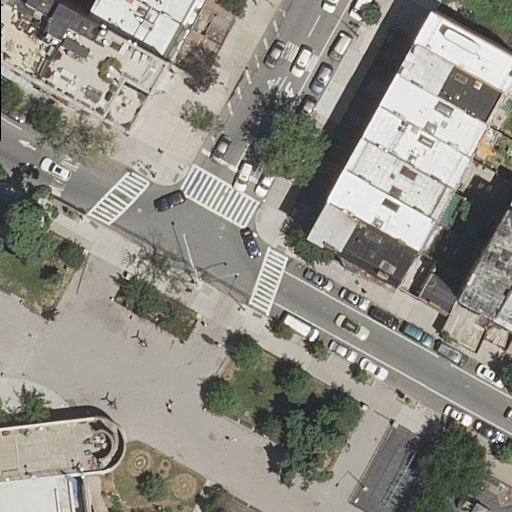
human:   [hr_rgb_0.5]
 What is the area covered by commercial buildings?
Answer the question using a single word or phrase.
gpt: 0m2

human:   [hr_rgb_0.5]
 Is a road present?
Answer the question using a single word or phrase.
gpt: yes

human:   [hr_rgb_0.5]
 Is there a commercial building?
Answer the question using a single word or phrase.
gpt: no

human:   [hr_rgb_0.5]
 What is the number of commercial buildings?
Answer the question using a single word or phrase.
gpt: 0

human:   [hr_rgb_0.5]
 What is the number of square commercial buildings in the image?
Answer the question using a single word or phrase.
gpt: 0

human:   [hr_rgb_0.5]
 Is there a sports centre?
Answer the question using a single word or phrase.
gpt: yes

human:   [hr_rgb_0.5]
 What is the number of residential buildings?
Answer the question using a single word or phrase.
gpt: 13

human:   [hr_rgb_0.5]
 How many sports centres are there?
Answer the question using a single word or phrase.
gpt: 1

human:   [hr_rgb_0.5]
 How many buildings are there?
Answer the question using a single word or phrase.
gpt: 13

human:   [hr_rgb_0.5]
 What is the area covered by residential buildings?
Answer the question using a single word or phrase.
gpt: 1714m2

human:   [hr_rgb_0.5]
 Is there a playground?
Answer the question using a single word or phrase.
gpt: yes

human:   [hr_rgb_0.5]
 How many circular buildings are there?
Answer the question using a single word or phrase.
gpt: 0

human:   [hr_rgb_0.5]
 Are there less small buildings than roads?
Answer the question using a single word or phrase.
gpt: yes

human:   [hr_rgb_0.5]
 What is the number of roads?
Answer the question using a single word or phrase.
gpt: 8

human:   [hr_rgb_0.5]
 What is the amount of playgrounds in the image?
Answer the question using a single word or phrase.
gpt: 1

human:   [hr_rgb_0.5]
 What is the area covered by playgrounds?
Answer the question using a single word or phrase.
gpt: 20m2

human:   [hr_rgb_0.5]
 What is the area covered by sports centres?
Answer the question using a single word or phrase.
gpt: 382m2

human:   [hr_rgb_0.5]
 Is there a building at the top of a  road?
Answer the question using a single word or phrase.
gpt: yes

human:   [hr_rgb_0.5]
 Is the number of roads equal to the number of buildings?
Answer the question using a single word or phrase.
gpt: no

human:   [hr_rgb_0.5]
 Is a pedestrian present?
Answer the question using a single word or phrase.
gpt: yes

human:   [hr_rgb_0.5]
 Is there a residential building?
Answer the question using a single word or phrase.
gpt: yes

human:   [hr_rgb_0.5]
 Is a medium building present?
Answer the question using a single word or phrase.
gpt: yes

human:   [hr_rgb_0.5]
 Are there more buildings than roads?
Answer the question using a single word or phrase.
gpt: yes

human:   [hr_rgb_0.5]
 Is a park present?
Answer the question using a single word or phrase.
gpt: yes

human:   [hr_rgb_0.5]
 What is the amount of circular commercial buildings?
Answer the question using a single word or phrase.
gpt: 0

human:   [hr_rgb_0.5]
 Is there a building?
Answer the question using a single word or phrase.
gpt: yes

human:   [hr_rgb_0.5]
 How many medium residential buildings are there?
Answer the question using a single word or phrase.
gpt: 9

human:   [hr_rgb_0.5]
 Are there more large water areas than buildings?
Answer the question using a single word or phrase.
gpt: no

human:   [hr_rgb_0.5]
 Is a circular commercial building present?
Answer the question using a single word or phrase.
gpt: no

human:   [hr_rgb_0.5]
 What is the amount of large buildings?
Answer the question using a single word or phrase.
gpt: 0

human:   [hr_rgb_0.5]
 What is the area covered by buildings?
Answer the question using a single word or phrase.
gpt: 1714m2

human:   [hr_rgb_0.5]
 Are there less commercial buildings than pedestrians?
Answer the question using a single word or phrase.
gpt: yes

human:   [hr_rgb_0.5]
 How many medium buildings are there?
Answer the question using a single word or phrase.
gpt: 9

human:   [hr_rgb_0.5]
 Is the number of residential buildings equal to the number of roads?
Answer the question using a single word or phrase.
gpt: no

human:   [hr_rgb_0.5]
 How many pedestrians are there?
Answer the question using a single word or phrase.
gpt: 1

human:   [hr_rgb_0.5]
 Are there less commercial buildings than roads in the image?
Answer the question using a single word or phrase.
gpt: yes

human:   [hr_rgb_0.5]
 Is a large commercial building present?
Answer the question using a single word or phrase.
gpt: no

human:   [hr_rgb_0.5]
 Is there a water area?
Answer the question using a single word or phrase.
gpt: no

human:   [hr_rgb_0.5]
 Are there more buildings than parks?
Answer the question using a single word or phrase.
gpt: yes

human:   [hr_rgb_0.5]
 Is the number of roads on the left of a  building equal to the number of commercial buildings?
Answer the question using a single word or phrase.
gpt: no

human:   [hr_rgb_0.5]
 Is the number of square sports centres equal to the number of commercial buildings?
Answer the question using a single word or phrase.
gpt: yes

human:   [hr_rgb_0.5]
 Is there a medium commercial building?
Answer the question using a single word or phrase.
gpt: no

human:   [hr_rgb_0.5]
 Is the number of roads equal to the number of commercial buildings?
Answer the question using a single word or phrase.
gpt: no

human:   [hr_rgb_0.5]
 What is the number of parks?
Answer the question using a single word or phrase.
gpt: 1

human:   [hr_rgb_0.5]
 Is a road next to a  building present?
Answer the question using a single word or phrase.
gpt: yes

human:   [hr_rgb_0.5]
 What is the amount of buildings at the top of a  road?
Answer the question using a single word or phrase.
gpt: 13

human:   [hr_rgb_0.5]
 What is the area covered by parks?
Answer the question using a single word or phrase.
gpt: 20m2

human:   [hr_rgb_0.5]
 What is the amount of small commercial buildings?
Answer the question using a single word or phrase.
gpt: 0

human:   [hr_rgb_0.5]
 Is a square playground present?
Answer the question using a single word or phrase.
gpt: no

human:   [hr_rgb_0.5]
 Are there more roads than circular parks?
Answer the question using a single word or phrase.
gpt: yes

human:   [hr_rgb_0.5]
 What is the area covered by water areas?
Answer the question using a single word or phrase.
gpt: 0m2

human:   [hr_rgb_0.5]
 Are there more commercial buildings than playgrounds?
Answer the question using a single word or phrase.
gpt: no

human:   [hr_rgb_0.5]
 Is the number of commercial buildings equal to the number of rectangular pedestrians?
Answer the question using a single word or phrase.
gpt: yes

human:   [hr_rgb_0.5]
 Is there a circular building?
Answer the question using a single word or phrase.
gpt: no

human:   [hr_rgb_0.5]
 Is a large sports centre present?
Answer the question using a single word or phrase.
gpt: no

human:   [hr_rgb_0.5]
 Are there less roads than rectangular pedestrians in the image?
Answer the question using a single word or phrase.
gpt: no

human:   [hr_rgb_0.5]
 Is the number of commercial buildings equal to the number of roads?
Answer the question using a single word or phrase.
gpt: no

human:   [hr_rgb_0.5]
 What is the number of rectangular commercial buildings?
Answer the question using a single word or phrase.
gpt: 0

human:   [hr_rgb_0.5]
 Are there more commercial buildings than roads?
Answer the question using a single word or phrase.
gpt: no

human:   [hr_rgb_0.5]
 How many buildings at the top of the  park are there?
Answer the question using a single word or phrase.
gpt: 13

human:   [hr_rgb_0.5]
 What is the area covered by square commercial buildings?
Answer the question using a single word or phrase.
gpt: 0m2

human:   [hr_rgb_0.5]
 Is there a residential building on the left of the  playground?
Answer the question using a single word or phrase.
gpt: yes

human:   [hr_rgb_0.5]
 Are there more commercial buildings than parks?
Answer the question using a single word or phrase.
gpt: no

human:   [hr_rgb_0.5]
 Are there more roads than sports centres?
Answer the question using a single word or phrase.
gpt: yes